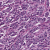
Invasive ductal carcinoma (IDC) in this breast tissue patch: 1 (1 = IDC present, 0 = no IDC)